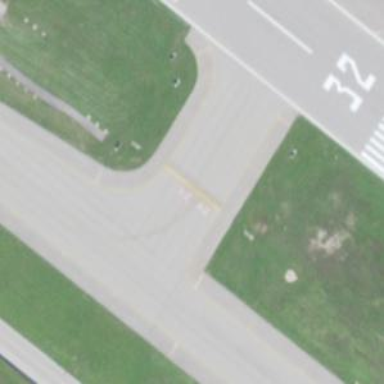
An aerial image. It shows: View of taxiway at the airport.